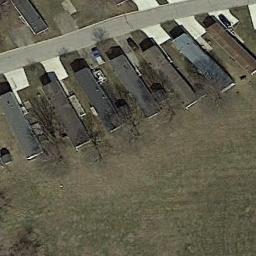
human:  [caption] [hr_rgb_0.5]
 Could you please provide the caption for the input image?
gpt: The mobile home park is on the bare land next to the road .

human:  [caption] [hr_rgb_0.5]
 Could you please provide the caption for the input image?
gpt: Many buildings are in the mobile home park .

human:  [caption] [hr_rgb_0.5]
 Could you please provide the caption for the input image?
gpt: There are some black buildings beside a bare meadow in the mobile home park .

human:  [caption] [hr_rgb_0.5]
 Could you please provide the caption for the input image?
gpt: The mobile home park has some neatly arranged mobile homes on the grass and a road goes through the mobile home park .

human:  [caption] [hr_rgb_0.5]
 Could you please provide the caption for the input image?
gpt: Behind the mobile homes park is a wood .